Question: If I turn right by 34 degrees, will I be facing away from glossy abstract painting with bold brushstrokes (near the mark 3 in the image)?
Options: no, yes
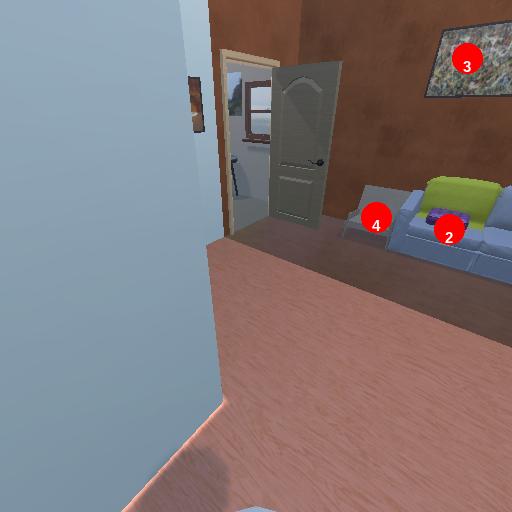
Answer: no